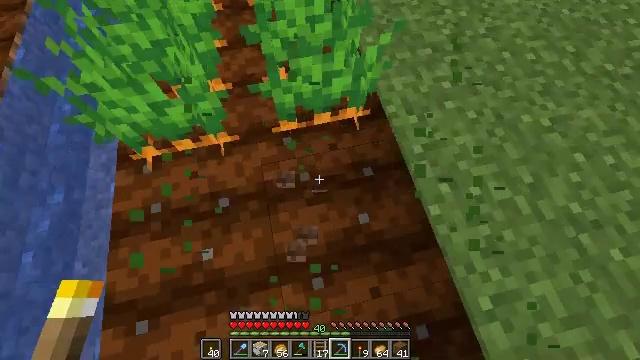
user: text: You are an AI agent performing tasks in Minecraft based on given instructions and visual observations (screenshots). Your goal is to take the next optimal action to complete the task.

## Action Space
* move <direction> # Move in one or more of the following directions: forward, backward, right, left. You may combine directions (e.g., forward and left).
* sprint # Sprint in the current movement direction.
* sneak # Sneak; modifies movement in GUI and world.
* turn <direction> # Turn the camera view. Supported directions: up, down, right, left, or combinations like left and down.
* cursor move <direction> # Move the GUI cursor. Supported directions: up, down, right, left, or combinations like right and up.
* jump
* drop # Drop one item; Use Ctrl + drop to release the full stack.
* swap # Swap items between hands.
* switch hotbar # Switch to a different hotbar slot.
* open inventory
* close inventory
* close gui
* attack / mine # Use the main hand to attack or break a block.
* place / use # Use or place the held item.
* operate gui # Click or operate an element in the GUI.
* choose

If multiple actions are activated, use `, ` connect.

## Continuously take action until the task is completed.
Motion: motion action
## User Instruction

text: Dig up potatoes from the soil.
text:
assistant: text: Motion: no_op